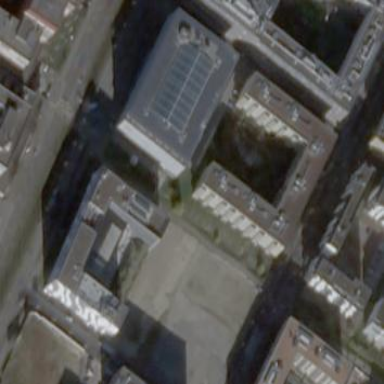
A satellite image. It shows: Office building with flat roof.